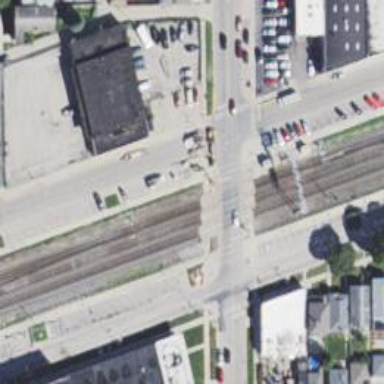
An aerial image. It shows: Crossing road.